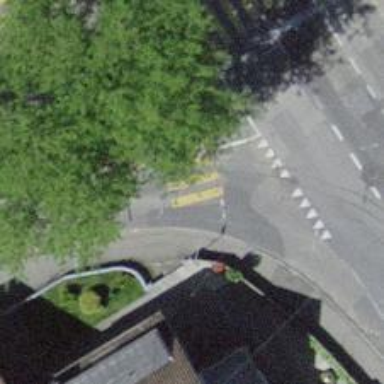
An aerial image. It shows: Footway crossing with uncontrolled zebra markings.